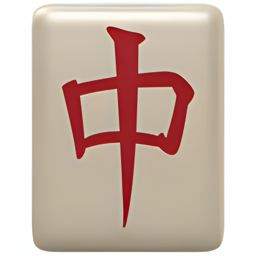
Name: mahjong tile red dragon
Emoji: 🀄
Group: Activities
Sub-group: game